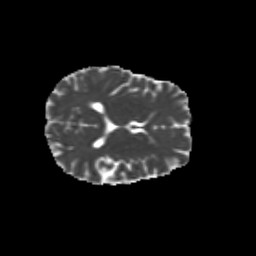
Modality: MD
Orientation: axial
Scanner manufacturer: siemens
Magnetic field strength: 3 T
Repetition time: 9.2 s
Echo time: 0.084 s